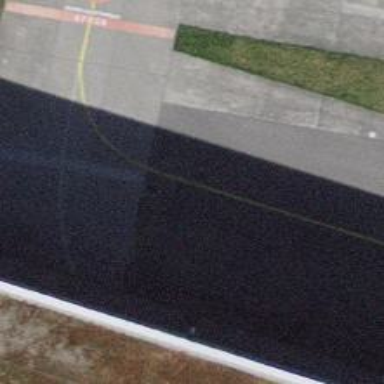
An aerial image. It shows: Image of taxiway at airport.